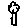
Label: tree